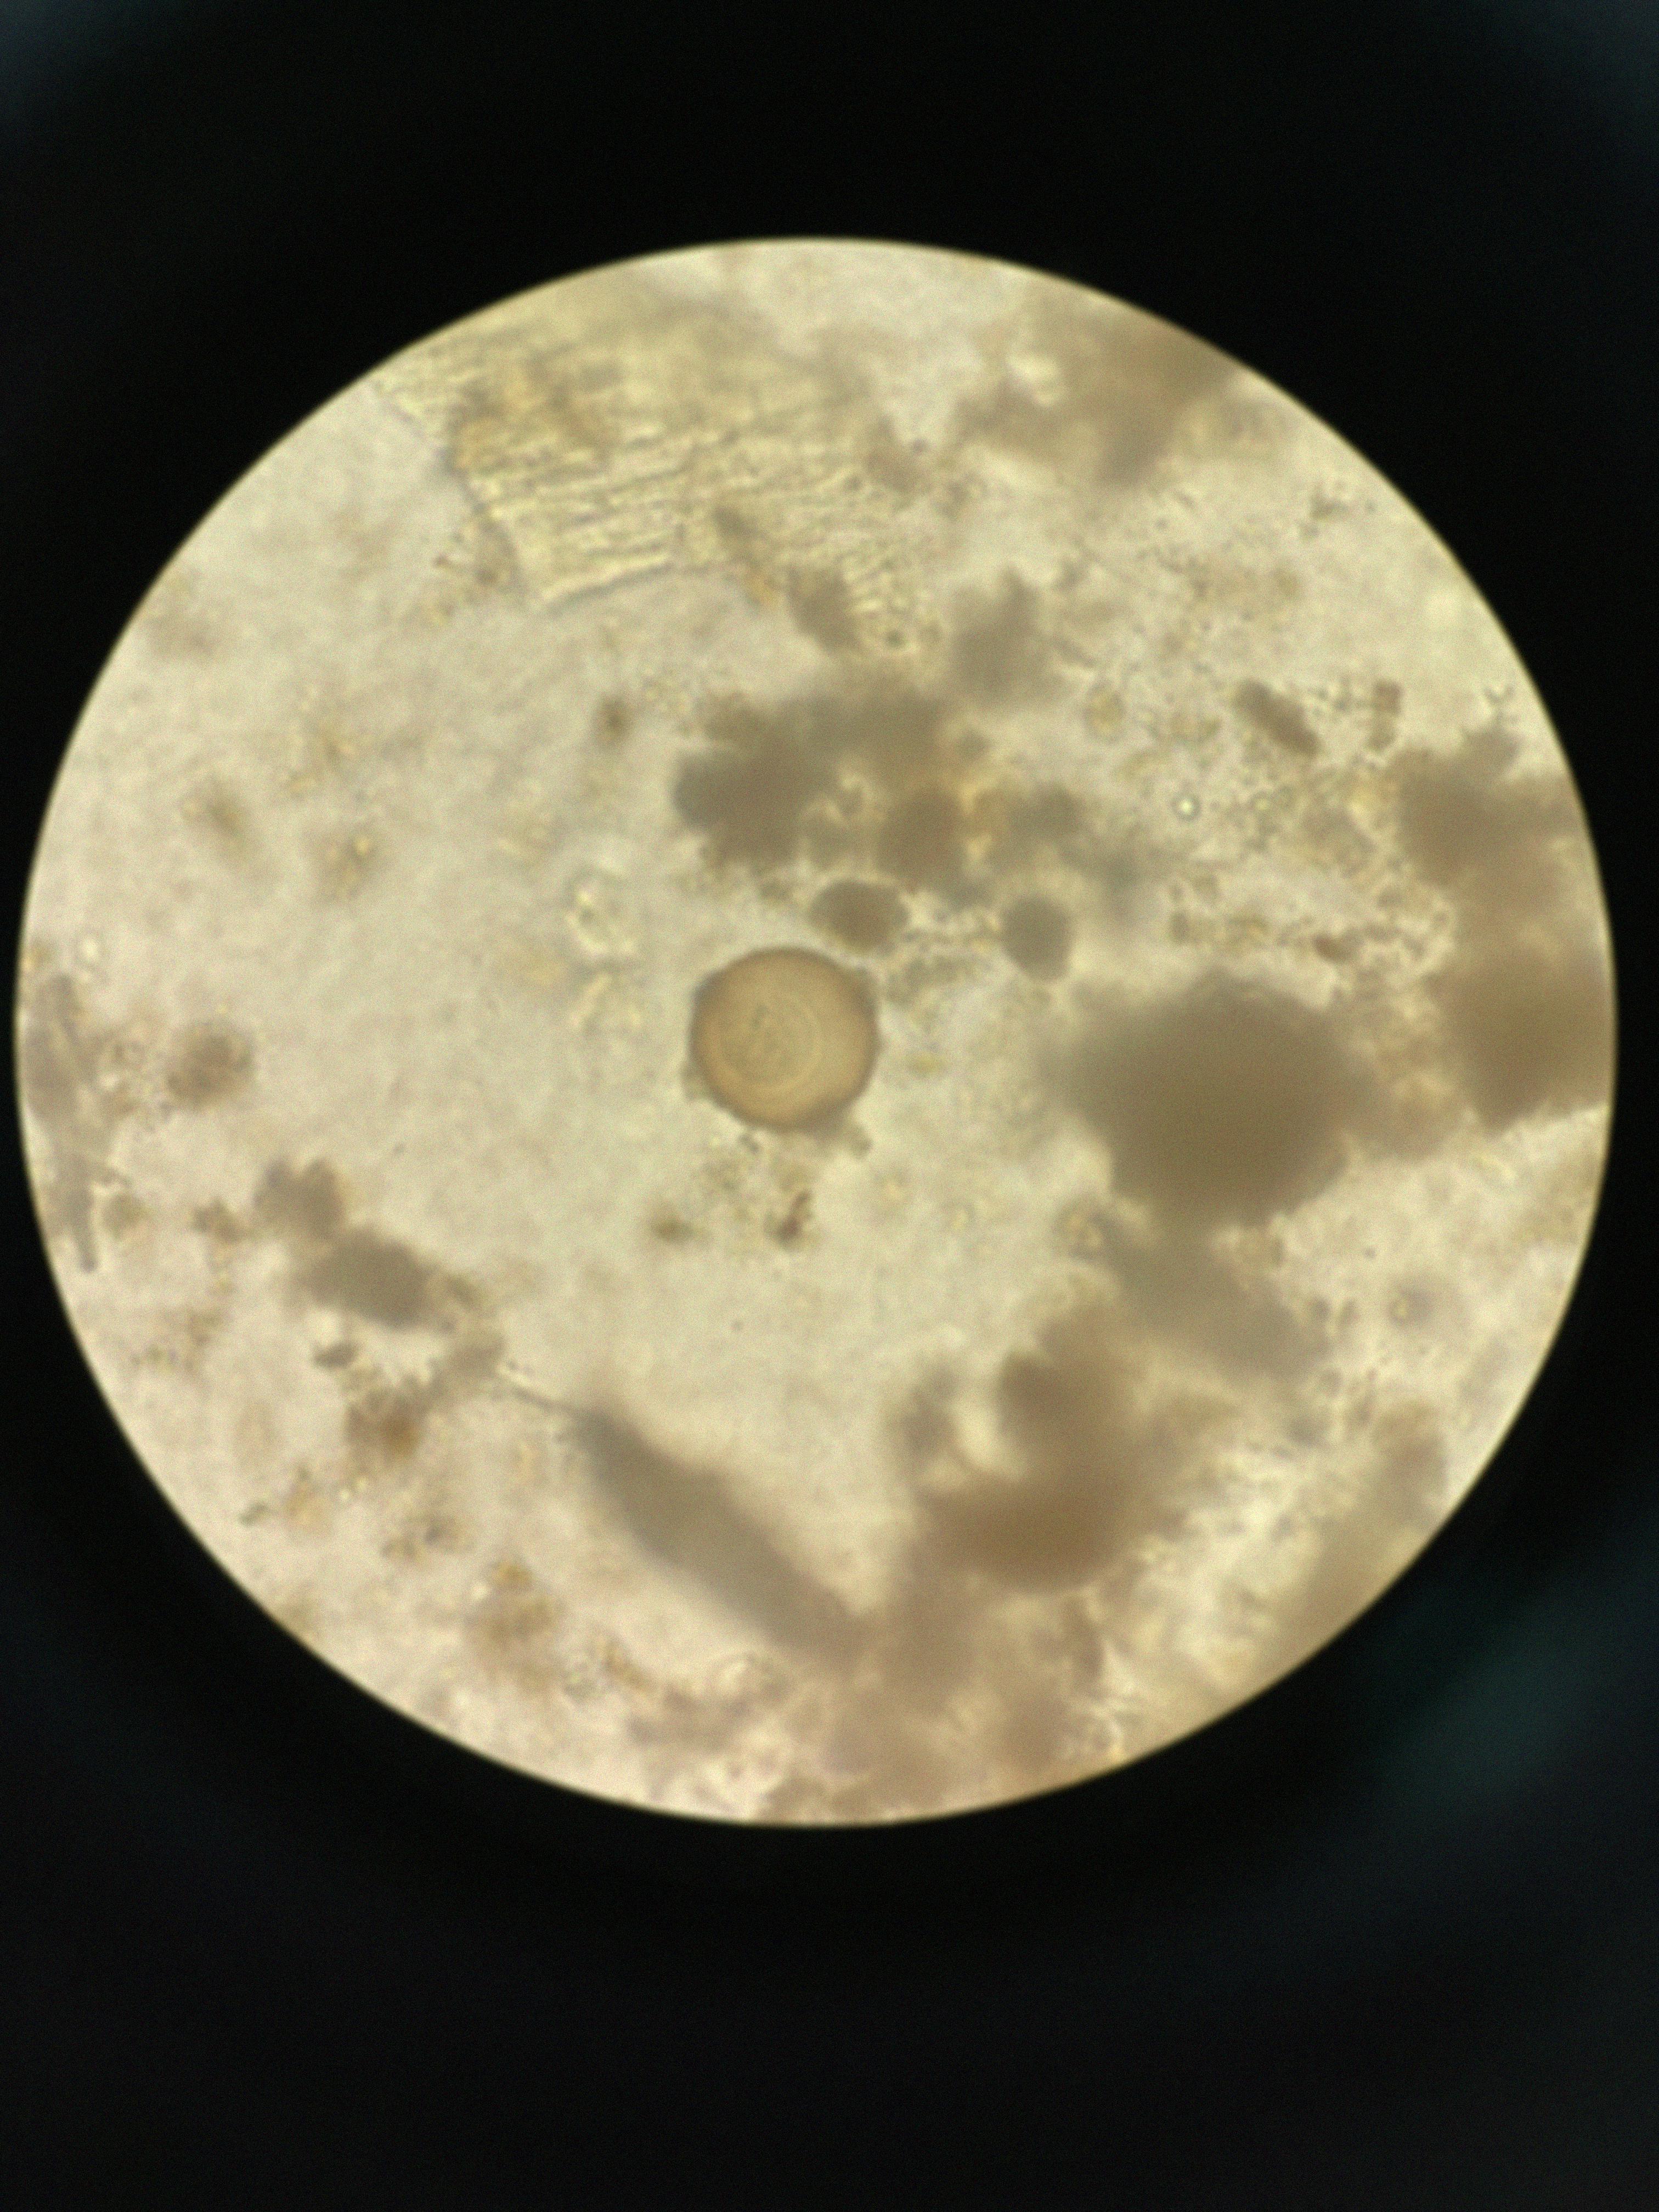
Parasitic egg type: Hymenolepis diminuta